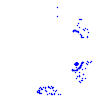
Particle: proton